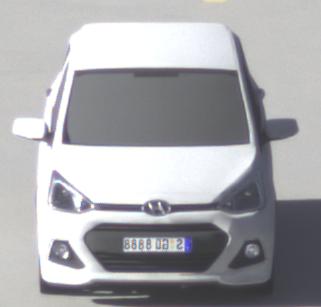
Make: Hyundai
Model: i10
Detailed model: Gen. 2
Model produced from: 2013
Model produced until: 2019
Doors: 5
Color: white
Road condition: dry road
Daytime: morning or afternoon
Contrast: high contrast